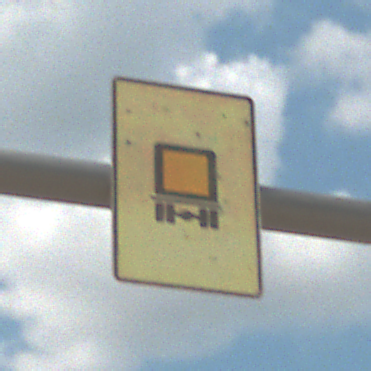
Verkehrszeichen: KennzeichnungspflichtigeFahrzeugeGefaehrlicheGueterOhnePfeilsymbol
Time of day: Midday
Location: Outdoor (Suburban)
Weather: PartlyCloudy
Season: NotSpecified
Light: Natural